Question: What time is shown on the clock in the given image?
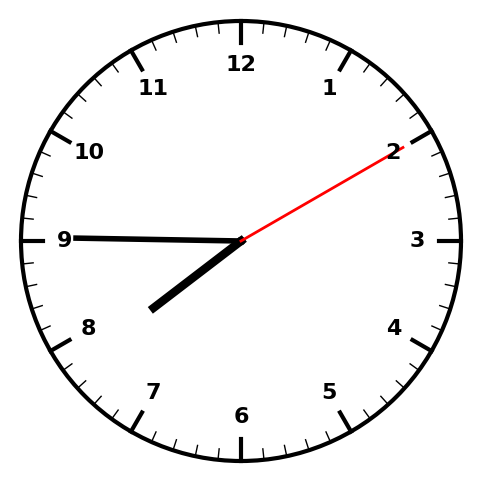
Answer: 07:45:10